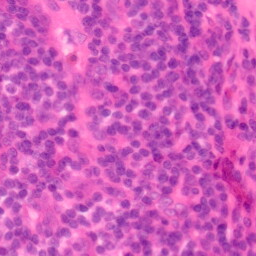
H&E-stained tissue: Colon